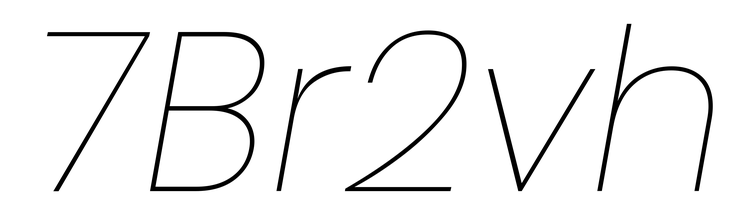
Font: Poppins-ThinItalic